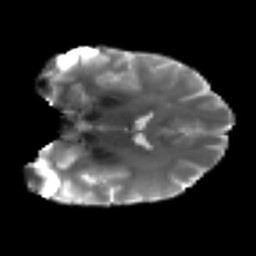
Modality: T2w
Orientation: coronal
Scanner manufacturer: siemens
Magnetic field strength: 3 T
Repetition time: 3.6 s
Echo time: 0.092 s